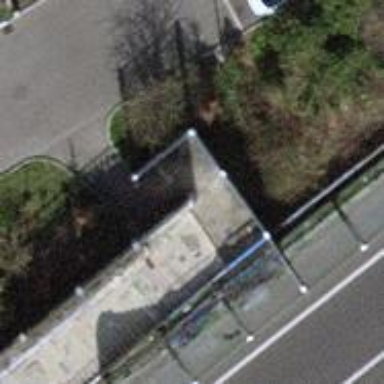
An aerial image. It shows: Noise barrier wall.